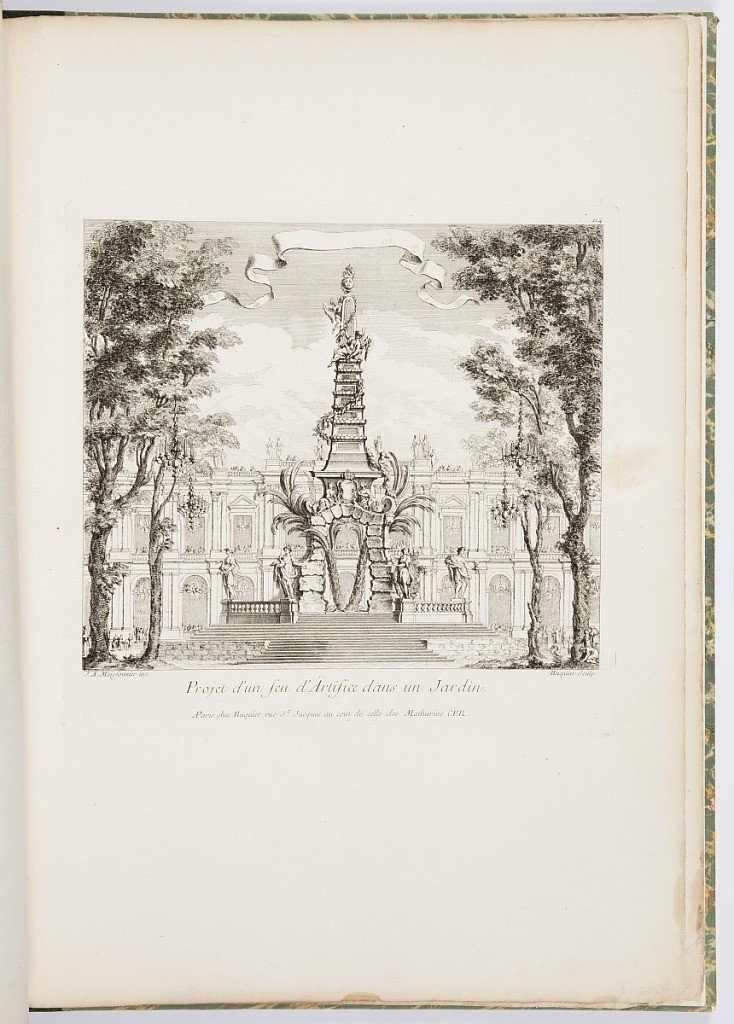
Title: Projet d'un feu d'Artifice dans un Jardin (Design for Fireworks in a Garden), plate 114, in Oeuvres de Juste-Aurèle Meissonnier (Works by Juste-Aurèle Meissonnier)
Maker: Juste-Aurèle Meissonnier, French, b. Italy, 1695–1750
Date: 1742–48
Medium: Engraving on white laid paper
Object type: Print
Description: Garden with tall trees and façade of palace in background. Stairs lead up to exotic obelisque-like structure made of stone with palm trees, figures holding birds; above, structure is rounded pagoda-like obelisque with grapevines and winged figures.